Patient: sex F, age 75
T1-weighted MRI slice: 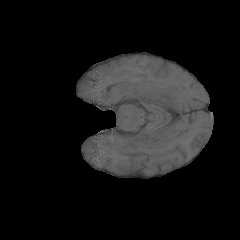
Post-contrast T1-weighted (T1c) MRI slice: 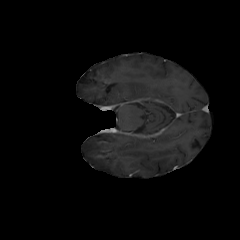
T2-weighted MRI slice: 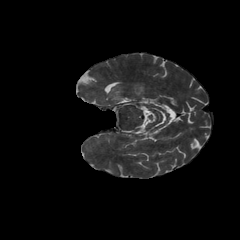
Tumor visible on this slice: no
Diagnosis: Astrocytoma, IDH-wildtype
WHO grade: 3